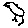
Label: bird